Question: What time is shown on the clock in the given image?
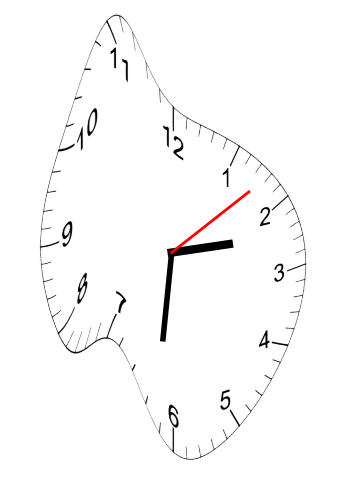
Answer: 02:31:08